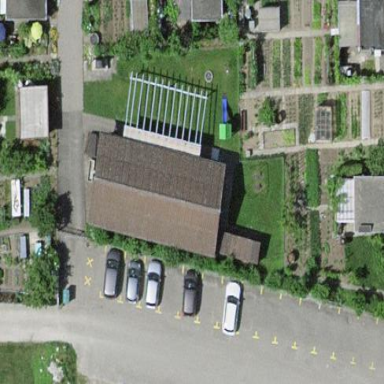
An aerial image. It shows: Shed building.